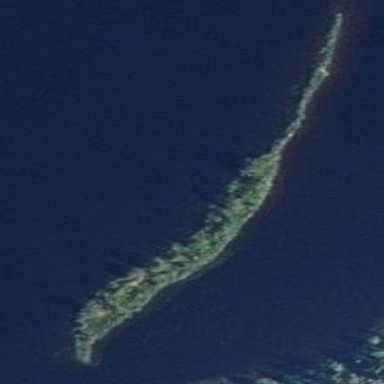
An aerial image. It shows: Island.